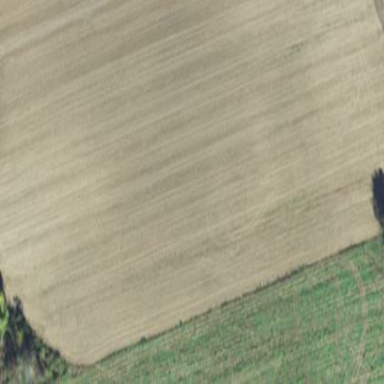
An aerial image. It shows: Farmland with agricultural activities.